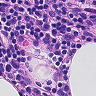
Metastatic tissue present: no